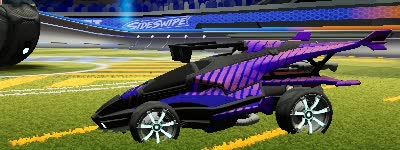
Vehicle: aftershock